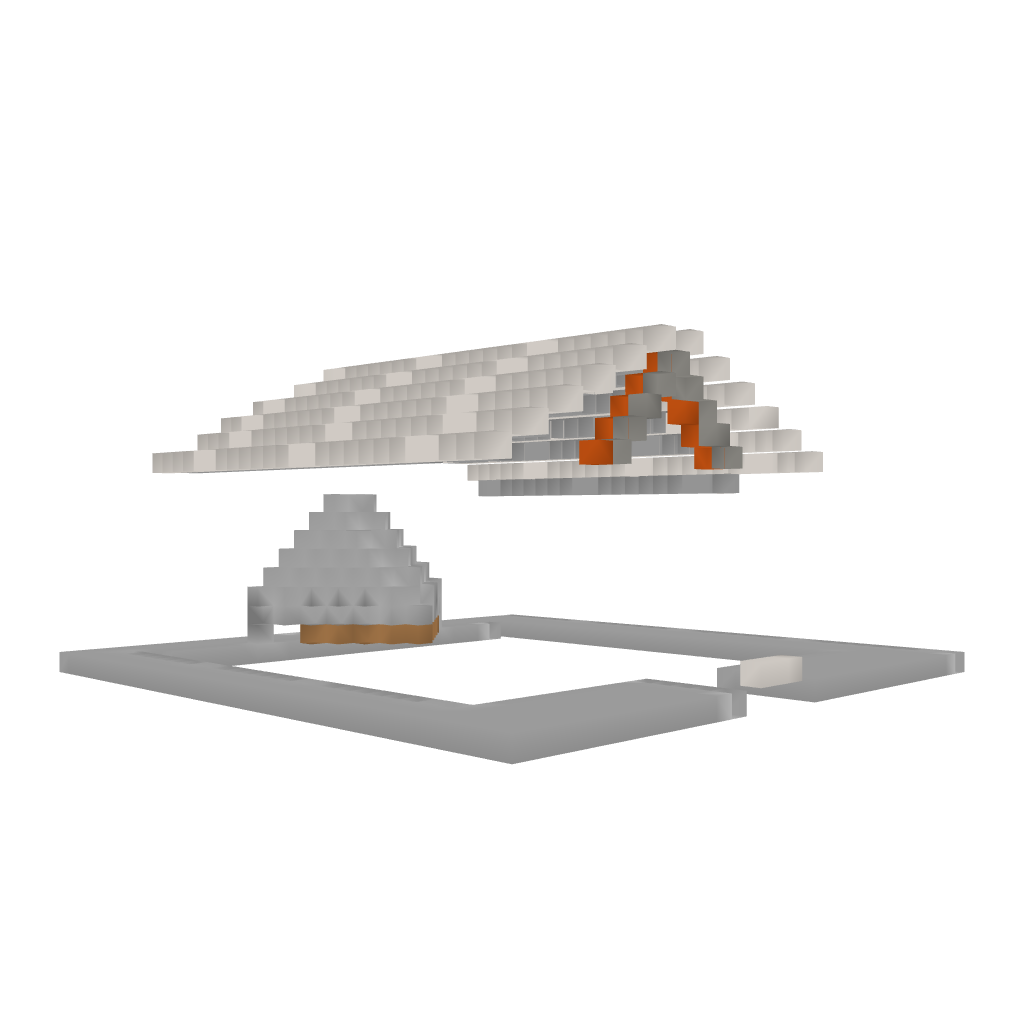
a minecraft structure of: Standard Temple of quartz